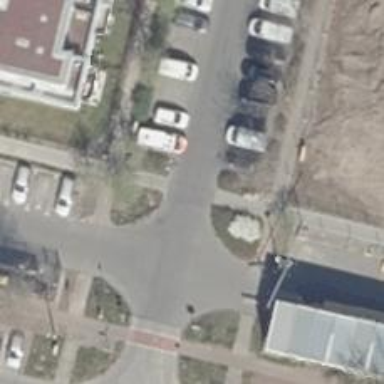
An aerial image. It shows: Uncontrolled crossing on the road.